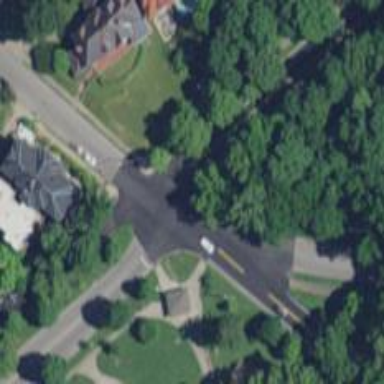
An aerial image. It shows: Marked road crossing.